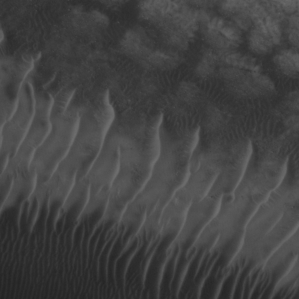
Label: non_frost